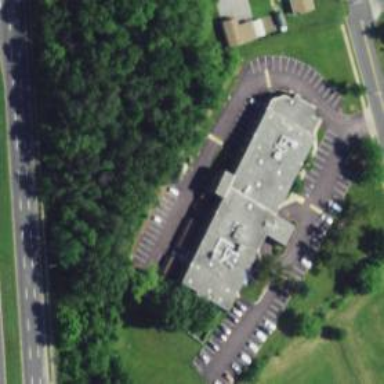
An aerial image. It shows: Nursing home.